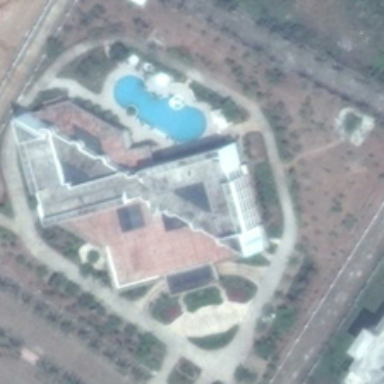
A large building with a swimming pool is surrounded by sparse green trees in a resort .